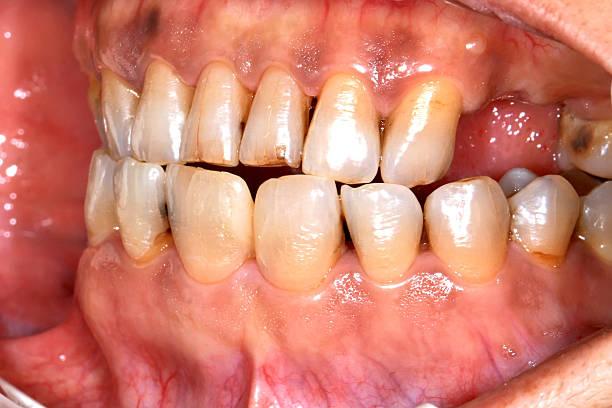
Condition: Gingivitis